Interaction volume radius: 5 \u00c5
Interaction volume height: 10 \u00c5
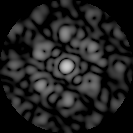
Disorder parameter: 0.6196